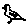
Label: bird